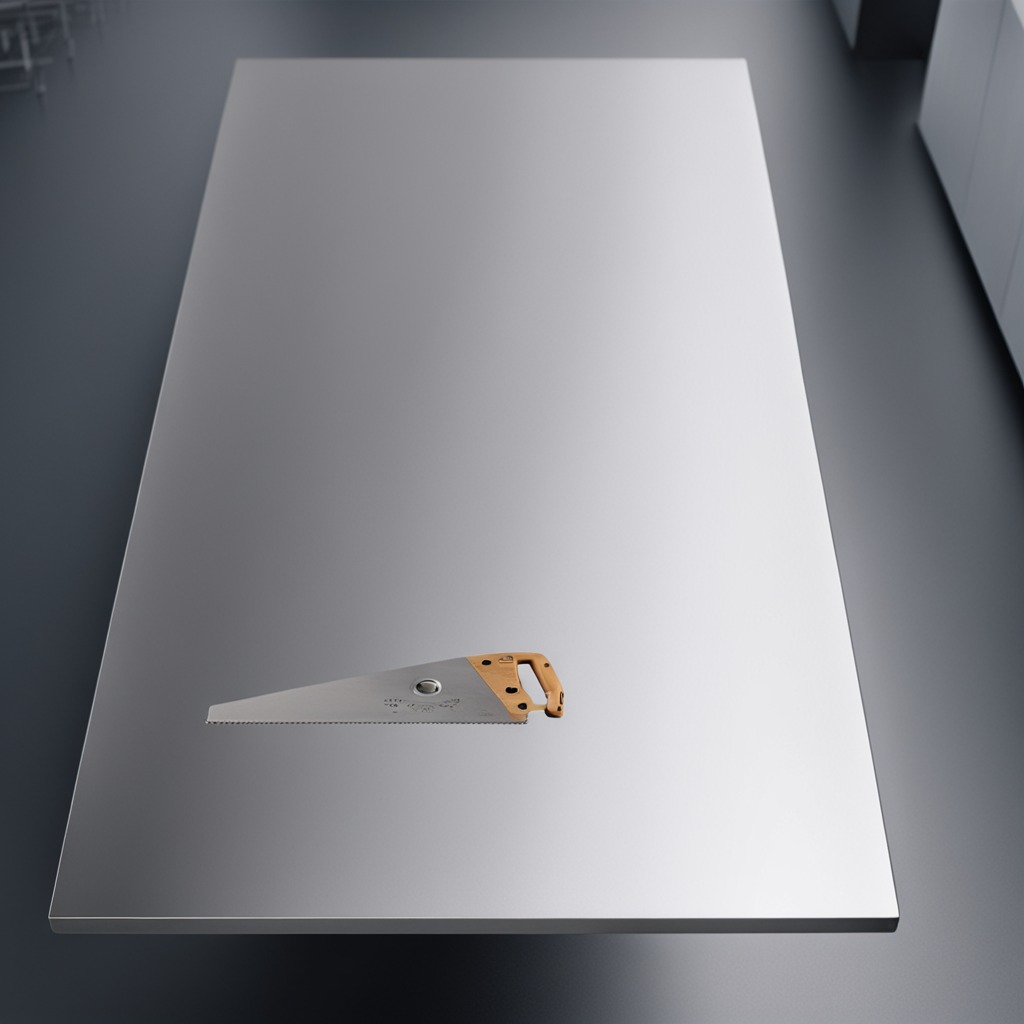
A metal saw lies on the stainless steel table.